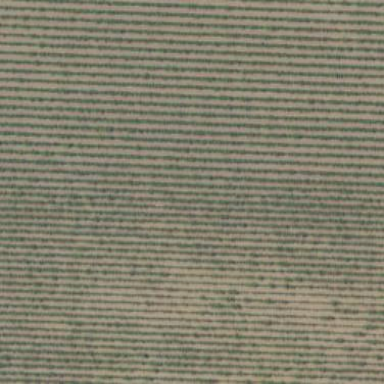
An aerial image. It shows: Vineyard.